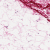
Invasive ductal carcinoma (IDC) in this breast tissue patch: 0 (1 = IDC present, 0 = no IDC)